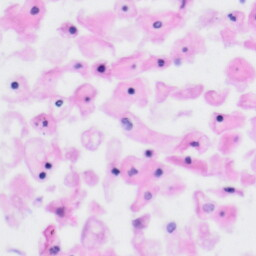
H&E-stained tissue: Tonsil